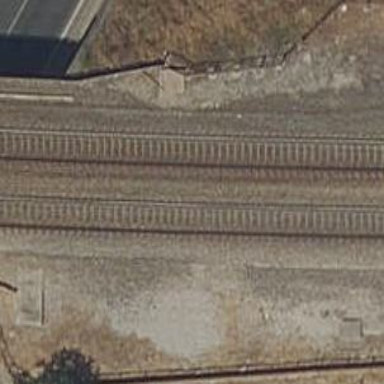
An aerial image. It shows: Bridge over electrified railway with contact line.